Field crop: maize
Growth stage: 1
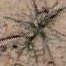
Species: salsola